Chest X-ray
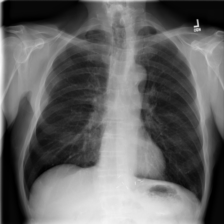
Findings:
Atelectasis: negative
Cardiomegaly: negative
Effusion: negative
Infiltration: positive
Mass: negative
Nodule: negative
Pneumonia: negative
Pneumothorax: negative
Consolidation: negative
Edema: negative
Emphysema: negative
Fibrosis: negative
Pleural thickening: negative
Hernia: negative